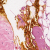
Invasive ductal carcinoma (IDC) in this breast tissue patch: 0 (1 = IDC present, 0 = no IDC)